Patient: sex M, age 25
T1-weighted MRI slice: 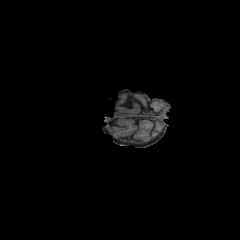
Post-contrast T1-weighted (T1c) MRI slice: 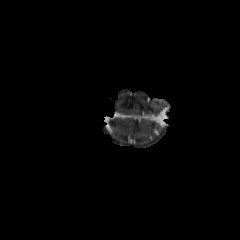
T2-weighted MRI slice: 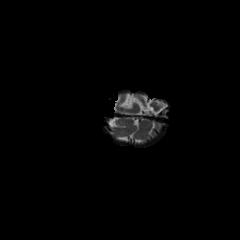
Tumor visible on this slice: no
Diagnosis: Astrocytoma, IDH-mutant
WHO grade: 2